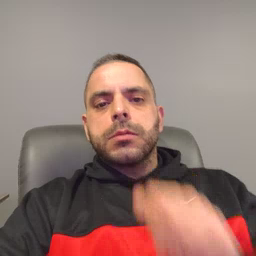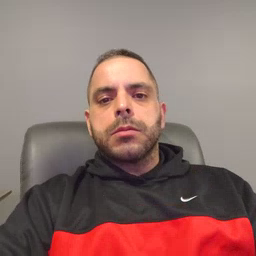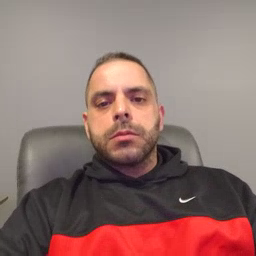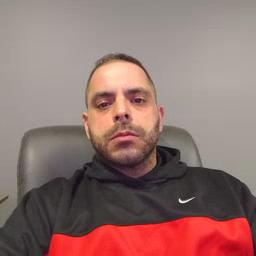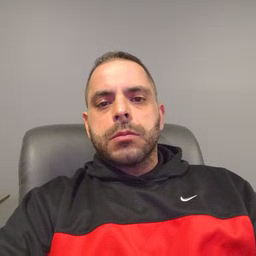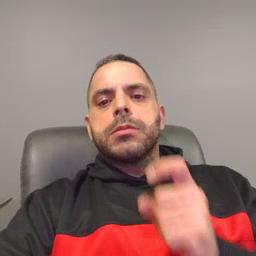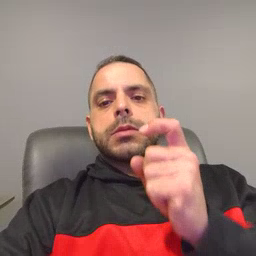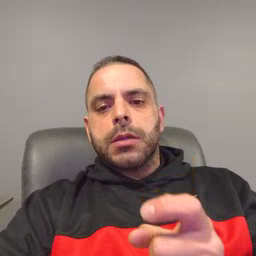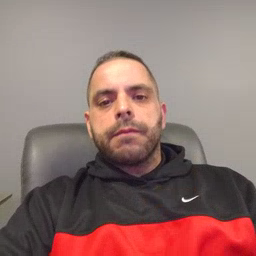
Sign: gift